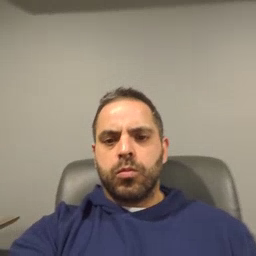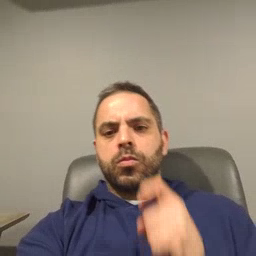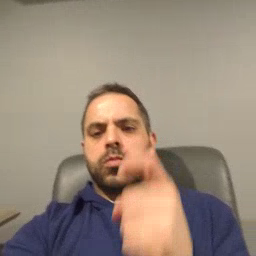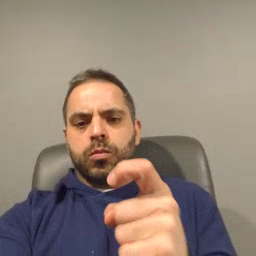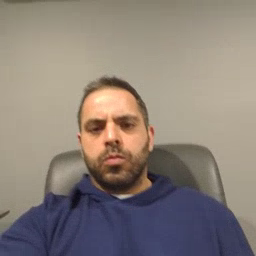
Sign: give